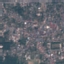
Land use / land cover class: Residential